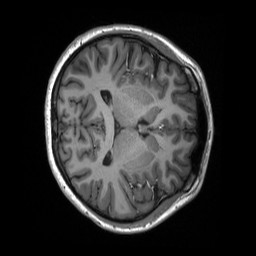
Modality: T1w
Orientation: axial
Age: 18
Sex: female
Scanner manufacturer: siemens
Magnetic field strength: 3 T
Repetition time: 2.3 s
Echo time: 0.00298 s